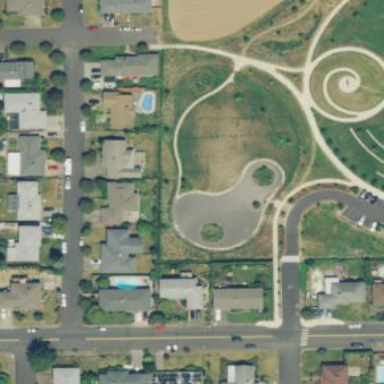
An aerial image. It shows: Fenced dog park area for leisure land.